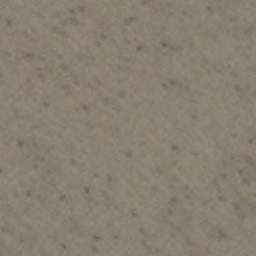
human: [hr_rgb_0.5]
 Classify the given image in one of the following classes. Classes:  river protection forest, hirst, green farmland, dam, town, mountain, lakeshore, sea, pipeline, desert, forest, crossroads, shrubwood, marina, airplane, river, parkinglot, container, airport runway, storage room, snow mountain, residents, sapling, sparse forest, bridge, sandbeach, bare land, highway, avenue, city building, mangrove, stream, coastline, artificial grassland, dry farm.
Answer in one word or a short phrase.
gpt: bare land